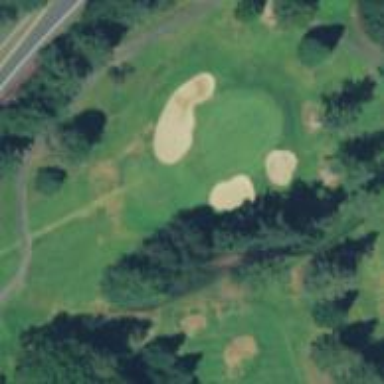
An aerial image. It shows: View of golf hole.